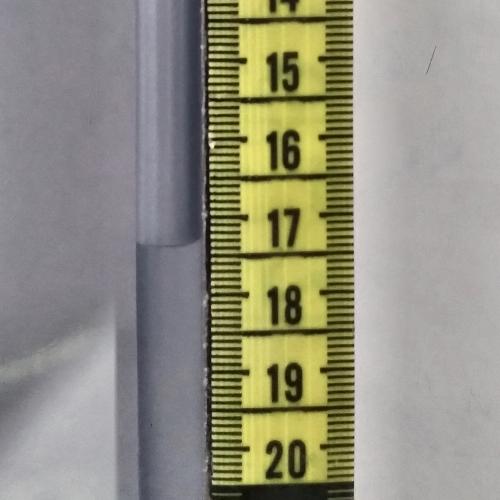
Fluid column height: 17.3 cm